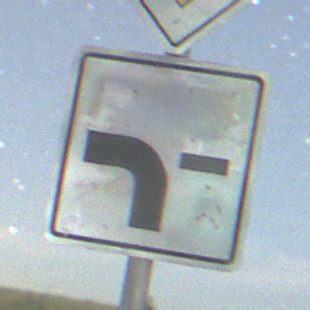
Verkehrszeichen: VerlaufVorfahrtsstrasse6
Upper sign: Vorfahrtsstrasse
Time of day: Night
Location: Outdoor (Nature)
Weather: Clear
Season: NotSpecified
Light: Natural